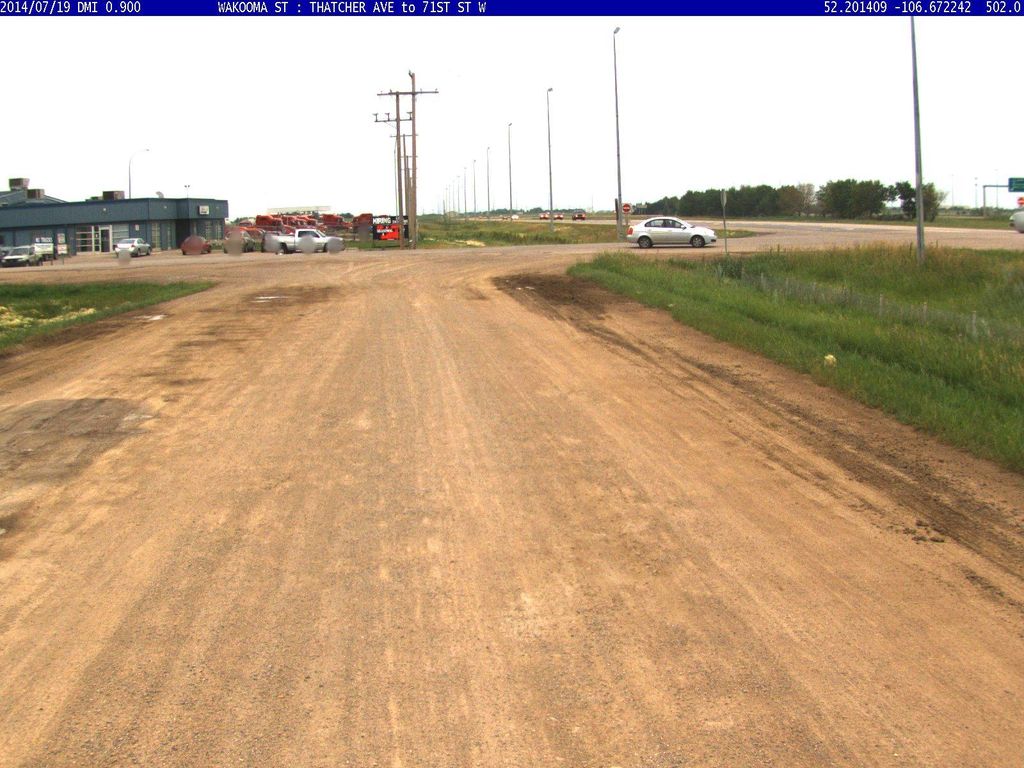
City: saskatoon